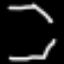
Label: octagon